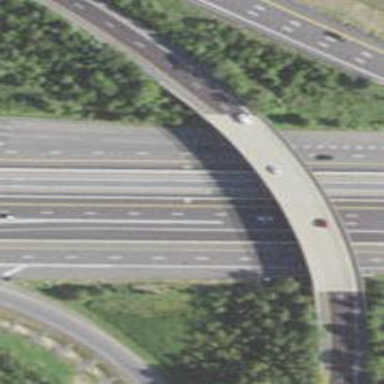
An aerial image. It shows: Motorway junction.